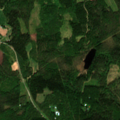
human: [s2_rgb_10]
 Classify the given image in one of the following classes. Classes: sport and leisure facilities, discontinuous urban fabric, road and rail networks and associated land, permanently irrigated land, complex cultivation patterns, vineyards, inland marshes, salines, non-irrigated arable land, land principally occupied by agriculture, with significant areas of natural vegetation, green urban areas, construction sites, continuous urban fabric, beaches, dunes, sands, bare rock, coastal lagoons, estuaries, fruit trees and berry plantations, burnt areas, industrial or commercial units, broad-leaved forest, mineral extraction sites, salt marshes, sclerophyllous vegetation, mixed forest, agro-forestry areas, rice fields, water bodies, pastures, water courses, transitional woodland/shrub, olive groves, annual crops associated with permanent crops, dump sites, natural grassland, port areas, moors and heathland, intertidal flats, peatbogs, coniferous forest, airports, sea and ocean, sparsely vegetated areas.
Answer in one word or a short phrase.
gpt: land principally occupied by agriculture, with significant areas of natural vegetation, broad-leaved forest, coniferous forest, mixed forest